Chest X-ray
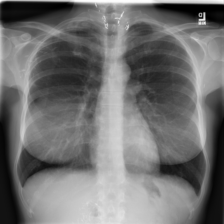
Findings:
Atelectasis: negative
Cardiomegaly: negative
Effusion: negative
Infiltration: negative
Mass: negative
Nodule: positive
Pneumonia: negative
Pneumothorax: negative
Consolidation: negative
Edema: negative
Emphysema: negative
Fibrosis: negative
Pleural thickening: negative
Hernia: negative